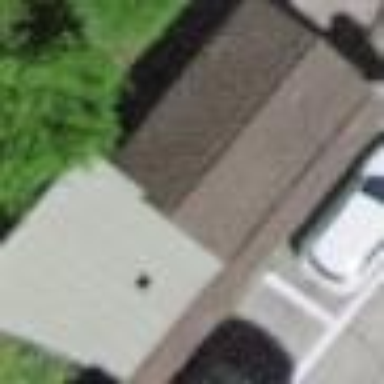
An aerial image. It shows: View of roof of building.